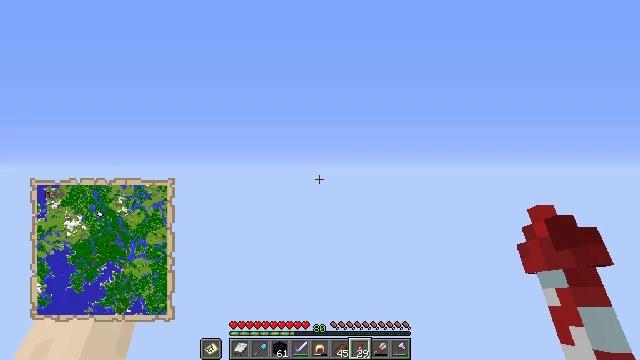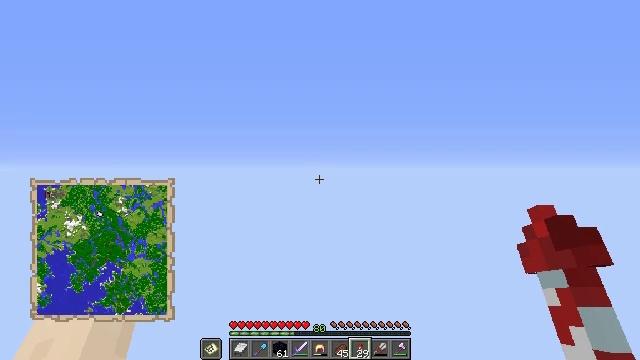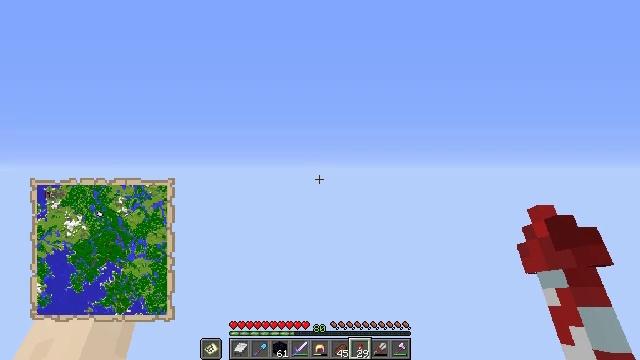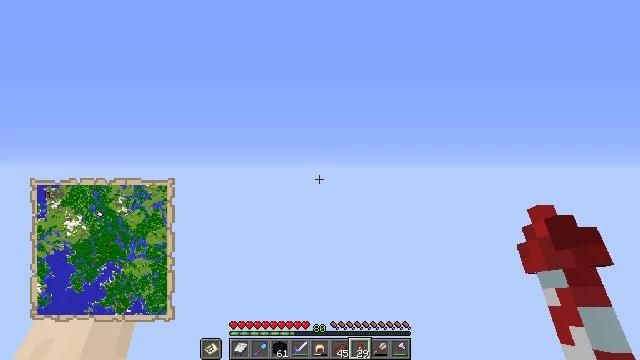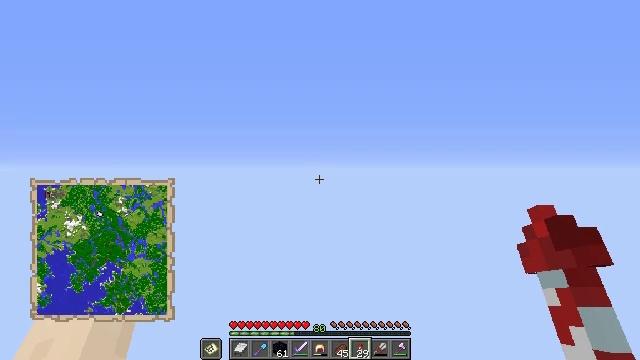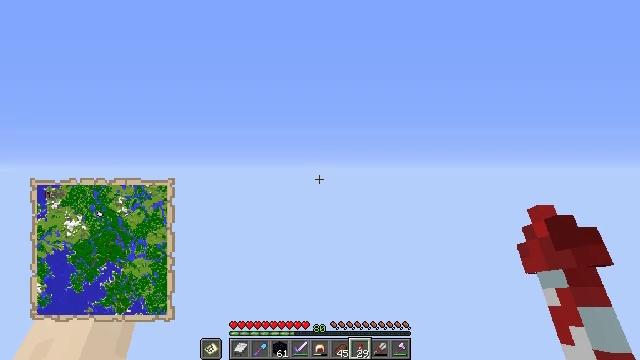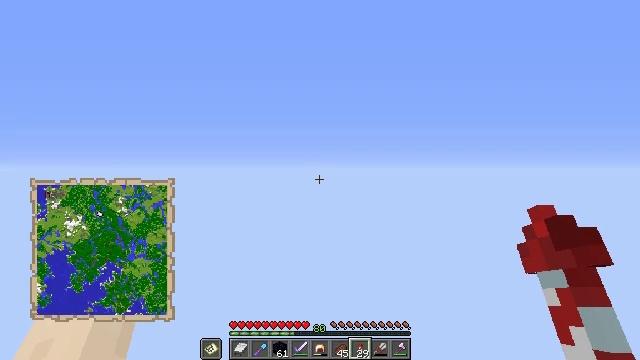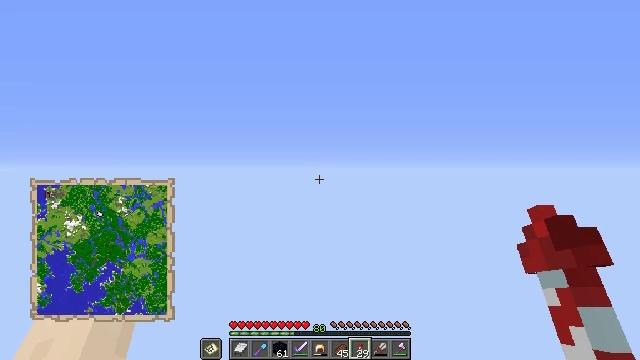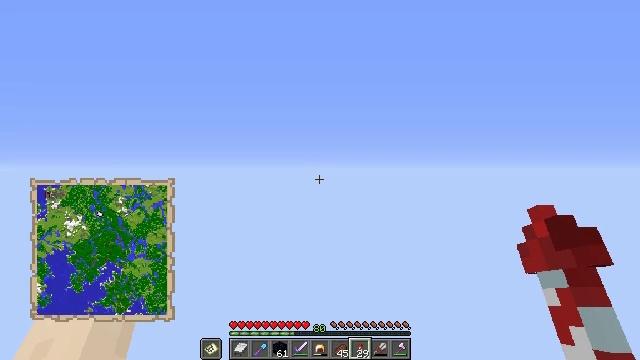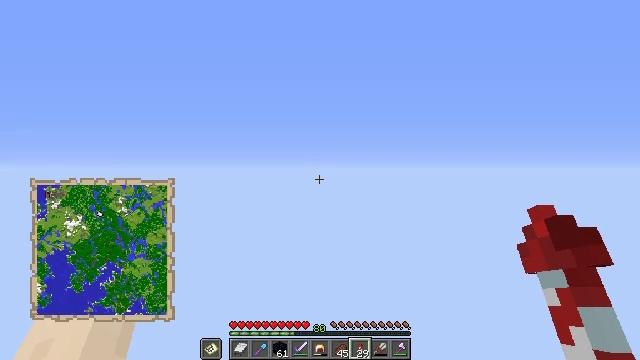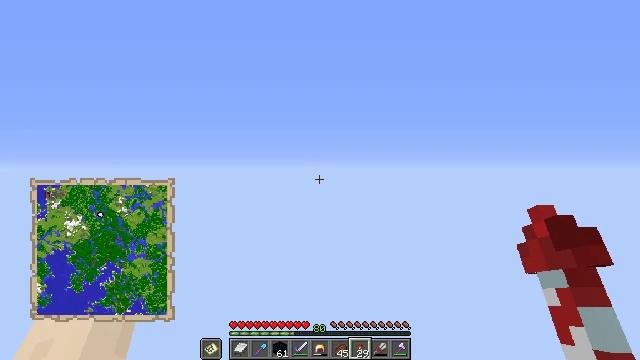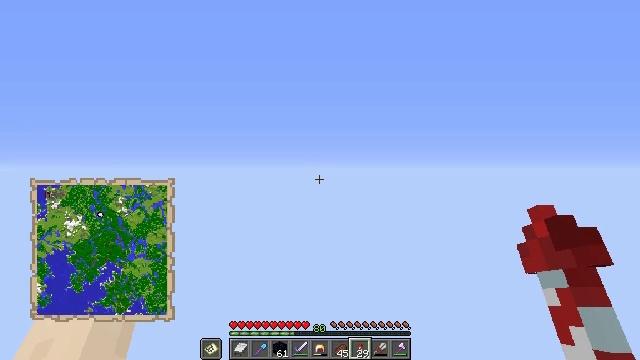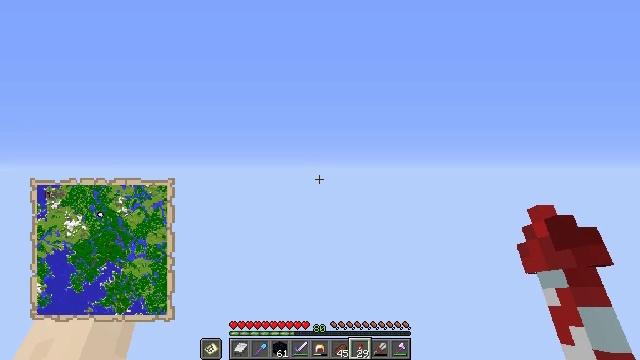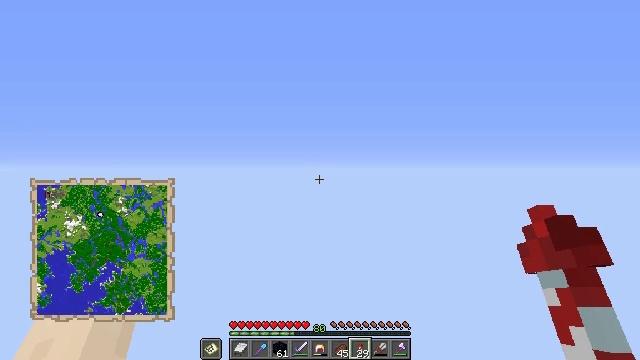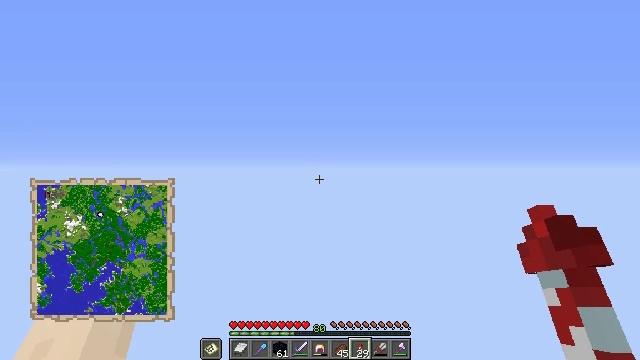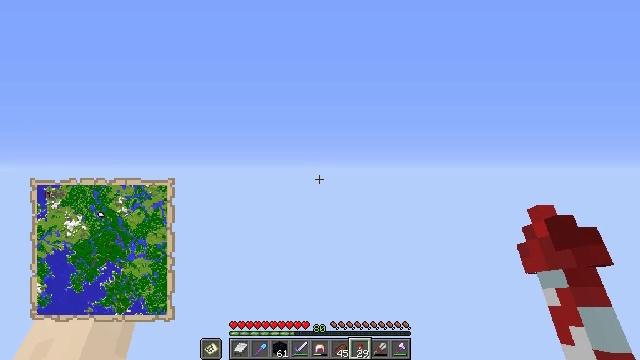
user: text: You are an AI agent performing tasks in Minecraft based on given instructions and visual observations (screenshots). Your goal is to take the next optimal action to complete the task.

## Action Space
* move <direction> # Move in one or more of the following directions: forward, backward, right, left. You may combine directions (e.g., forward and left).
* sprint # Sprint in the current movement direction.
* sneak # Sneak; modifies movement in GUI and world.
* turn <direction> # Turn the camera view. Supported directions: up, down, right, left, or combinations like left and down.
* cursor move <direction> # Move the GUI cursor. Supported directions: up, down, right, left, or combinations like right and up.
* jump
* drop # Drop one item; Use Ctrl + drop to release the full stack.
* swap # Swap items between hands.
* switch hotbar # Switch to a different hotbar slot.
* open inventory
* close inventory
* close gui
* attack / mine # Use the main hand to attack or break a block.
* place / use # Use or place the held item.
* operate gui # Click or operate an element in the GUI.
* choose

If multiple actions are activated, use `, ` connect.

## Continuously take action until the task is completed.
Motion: motion action
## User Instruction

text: Left click on the bell to mine it.
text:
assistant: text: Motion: no_op
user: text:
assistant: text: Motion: no_op
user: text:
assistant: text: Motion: no_op
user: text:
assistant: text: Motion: no_op
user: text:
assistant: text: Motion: no_op
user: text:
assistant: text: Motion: no_op
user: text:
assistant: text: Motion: no_op
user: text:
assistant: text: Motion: no_op
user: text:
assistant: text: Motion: no_op
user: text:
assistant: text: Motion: no_op
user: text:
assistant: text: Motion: no_op
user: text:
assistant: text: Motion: no_op
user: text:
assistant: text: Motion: no_op
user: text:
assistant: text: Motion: no_op
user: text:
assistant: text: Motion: no_op
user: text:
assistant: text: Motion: no_op
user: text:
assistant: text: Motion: no_op
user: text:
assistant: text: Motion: no_op
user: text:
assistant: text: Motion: no_op
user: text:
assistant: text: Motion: no_op
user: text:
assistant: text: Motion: no_op
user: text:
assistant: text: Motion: no_op
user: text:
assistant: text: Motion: no_op
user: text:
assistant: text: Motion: no_op
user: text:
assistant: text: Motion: no_op
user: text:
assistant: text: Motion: no_op
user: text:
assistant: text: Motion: no_op
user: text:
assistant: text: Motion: no_op
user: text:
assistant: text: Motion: no_op
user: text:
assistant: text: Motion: no_op